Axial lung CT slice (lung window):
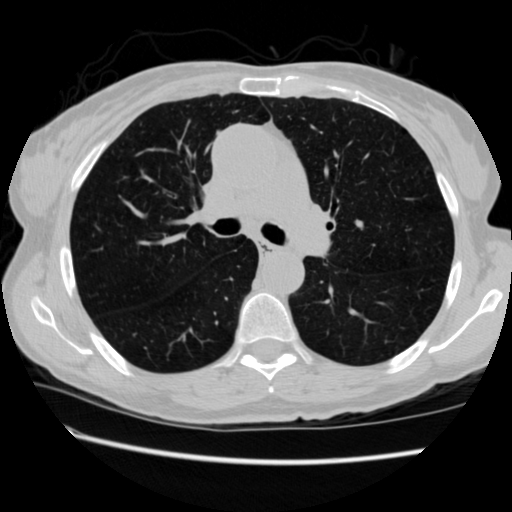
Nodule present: no